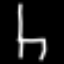
Label: chair